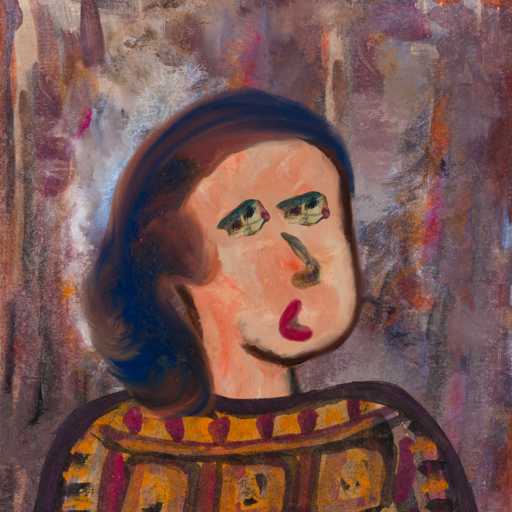
Background: Hypocrite, Head And Neck Side: Roy_Bahadur, Face Side: Pipe, Bust: Doll, Hair Side: Mother_And_Son_Son, Head Accessory: Blank, Second Necklace: Blank, Necklace: Blank, Baby: Blank